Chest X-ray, PA view. Patient: 56 years old, sex F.
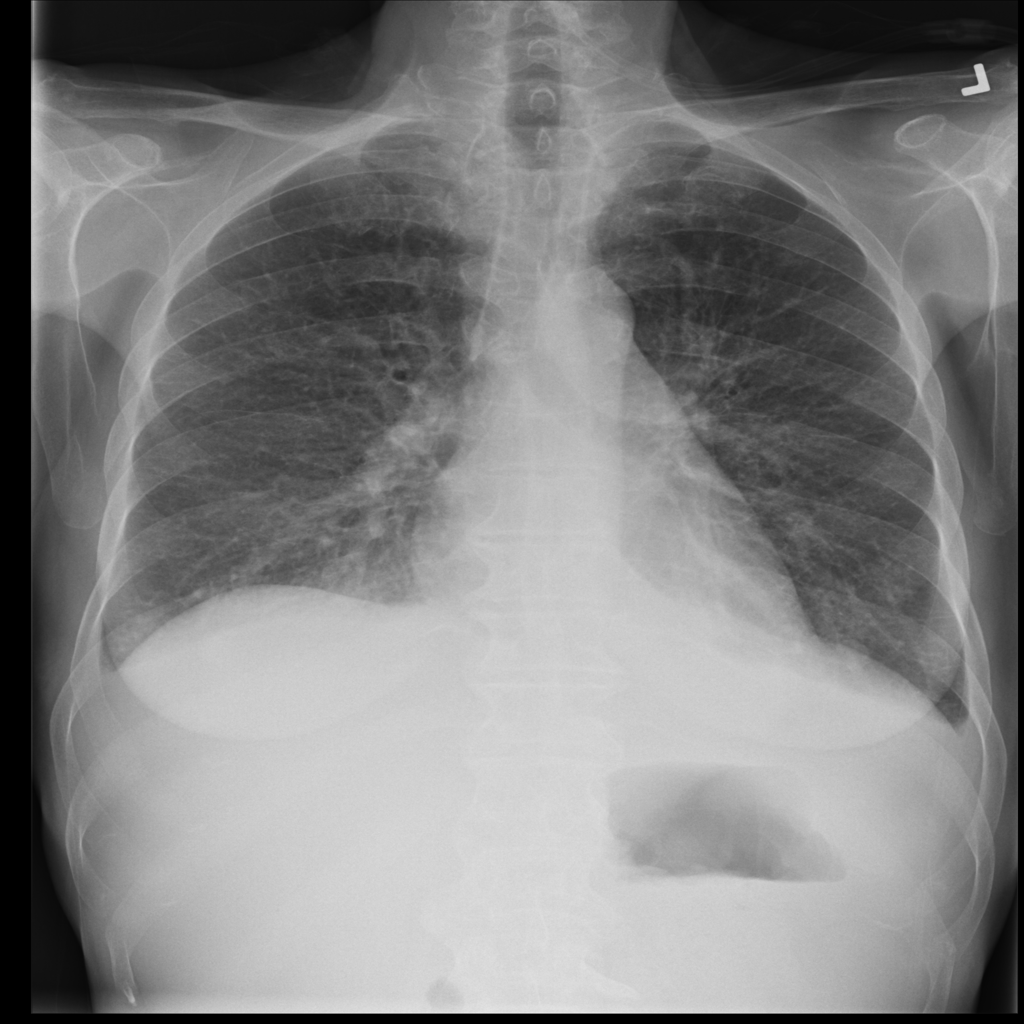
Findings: Effusion